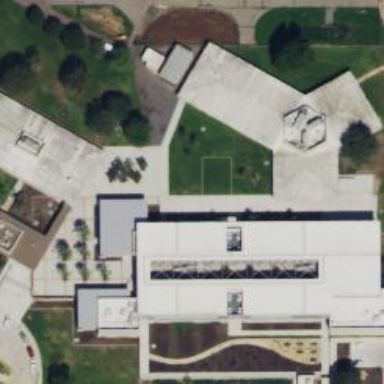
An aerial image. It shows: School building.